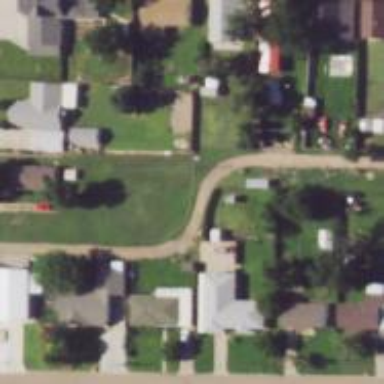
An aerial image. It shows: Alleyway designated as service road.